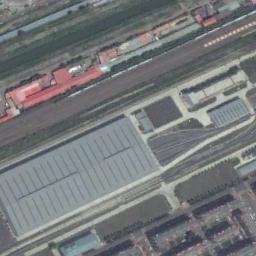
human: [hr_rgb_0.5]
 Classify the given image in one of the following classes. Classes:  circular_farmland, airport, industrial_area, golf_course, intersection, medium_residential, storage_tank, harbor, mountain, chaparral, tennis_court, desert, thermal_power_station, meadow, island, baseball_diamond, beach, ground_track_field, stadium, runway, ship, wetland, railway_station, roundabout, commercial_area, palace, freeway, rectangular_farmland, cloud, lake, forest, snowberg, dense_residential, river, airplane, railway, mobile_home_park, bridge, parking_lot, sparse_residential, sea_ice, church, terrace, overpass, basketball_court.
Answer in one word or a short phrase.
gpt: railway_station